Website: macys
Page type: delivery-shipping
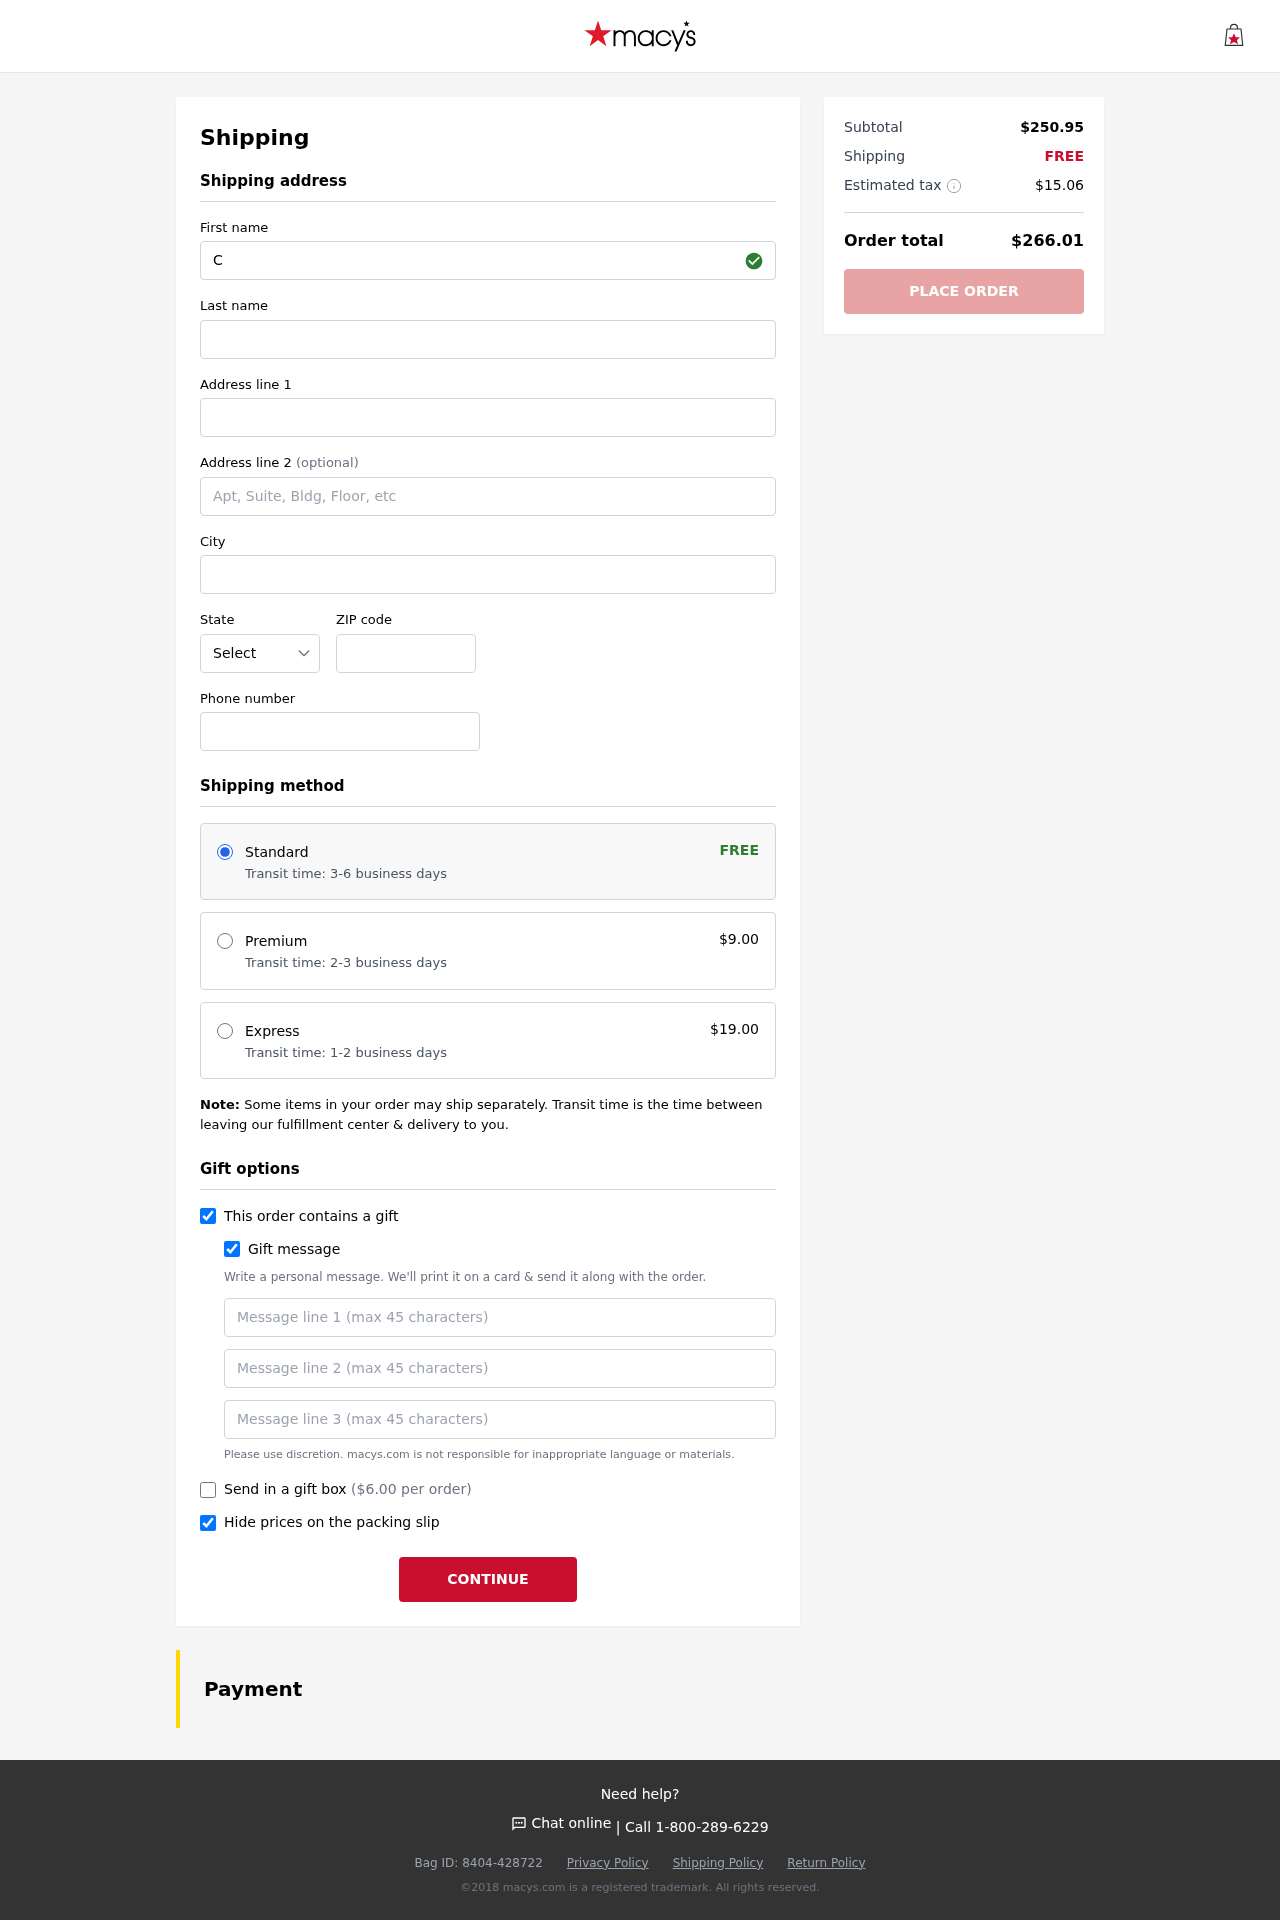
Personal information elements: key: PII_STATE_ABBR
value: SD
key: PII_FIRSTNAME
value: Charles
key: PII_LASTNAME
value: Murphy
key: PII_STREET
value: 3096 Kimberly Avenue Apt. 021
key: PII_CITY
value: Martinezhaven
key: PII_POSTCODE
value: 83702
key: PII_PHONE
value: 7843373821
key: PII_GIFT_MESSAGE
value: Happy birthday, Karen! I couldn’t resist grabbing these gorgeous earrings for you—they remind me of your vibrant spirit. I hope they bring a touch of sparkle to your special day!  Charles
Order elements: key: ORDER_SHIPPING_STANDARD
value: Transit time: 3-6 business days
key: ORDER_SHIPPING_COST
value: FREE
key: ORDER_SHIPPING_PREMIUM
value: Transit time: 2-3 business days
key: ORDER_SHIPPING_PREMIUM_PRICE
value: $9.00
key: ORDER_SHIPPING_EXPRESS
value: Transit time: 1-2 business days
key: ORDER_SHIPPING_EXPRESS_PRICE
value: $19.00
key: ORDER_GIFT_BOX_PRICE
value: ($6.00 per order)
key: ORDER_SUBTOTAL
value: $250.95
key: ORDER_SHIPPING_COST2
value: FREE
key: ORDER_TAX
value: $15.06
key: ORDER_TOTAL
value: $266.01